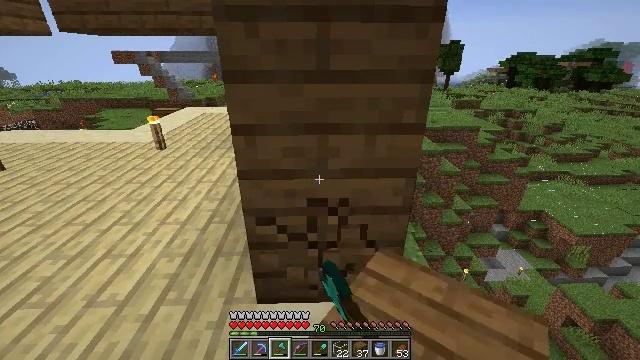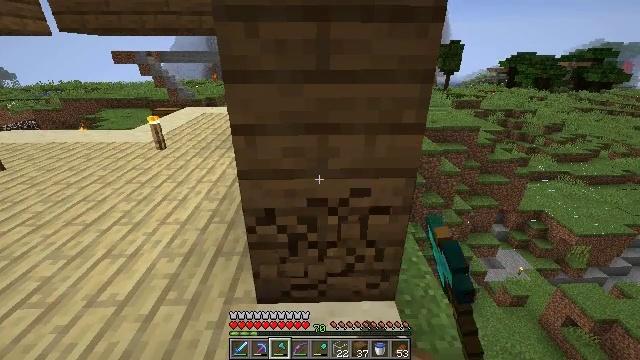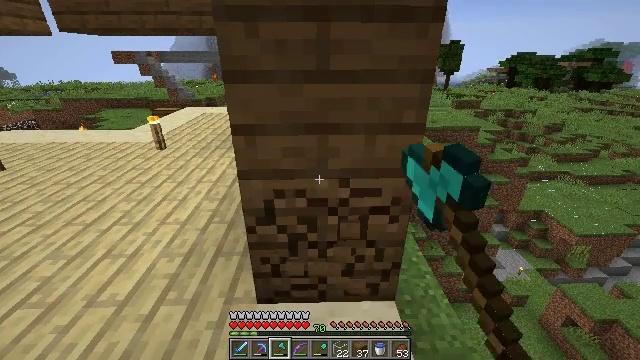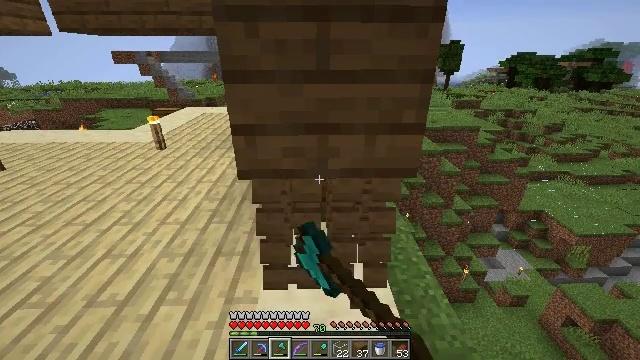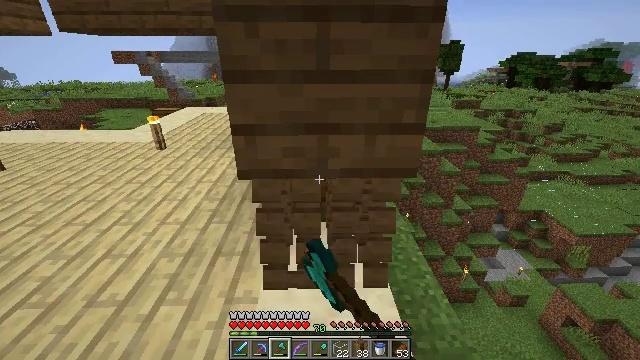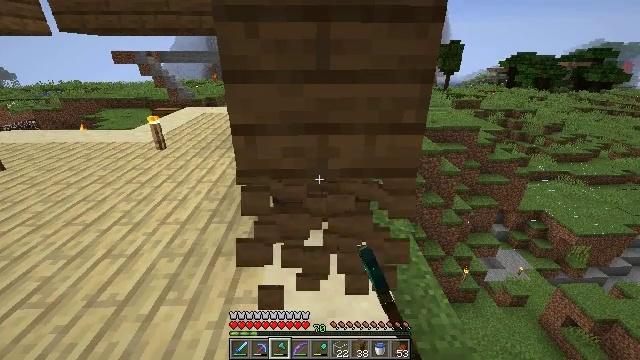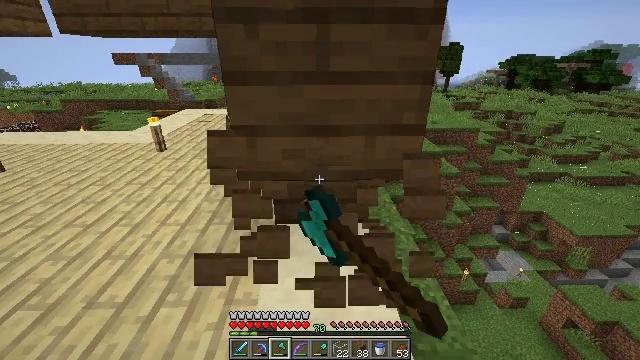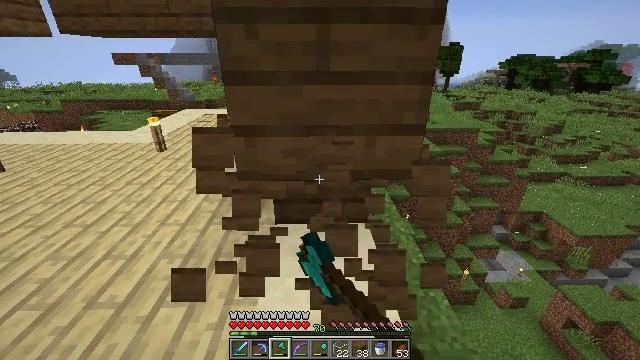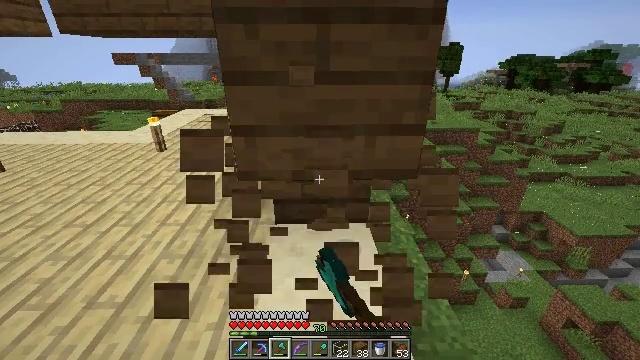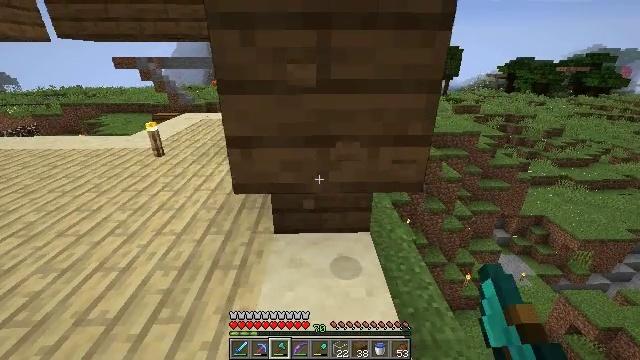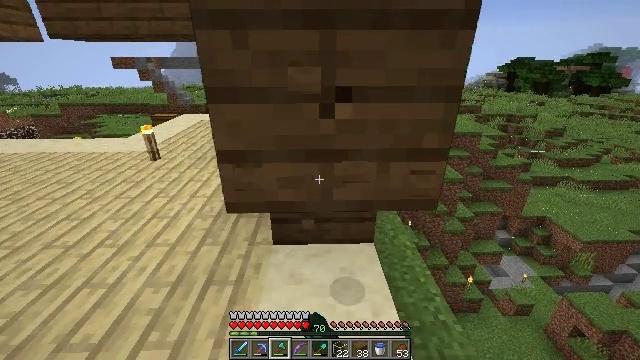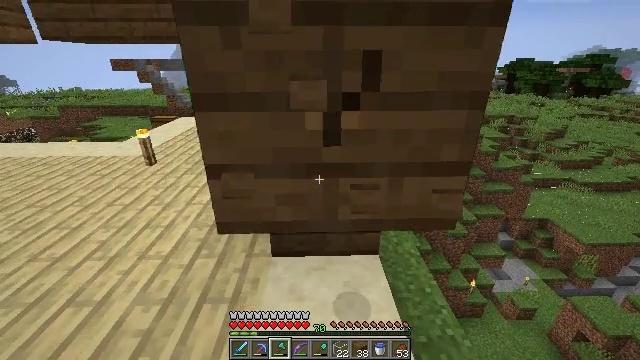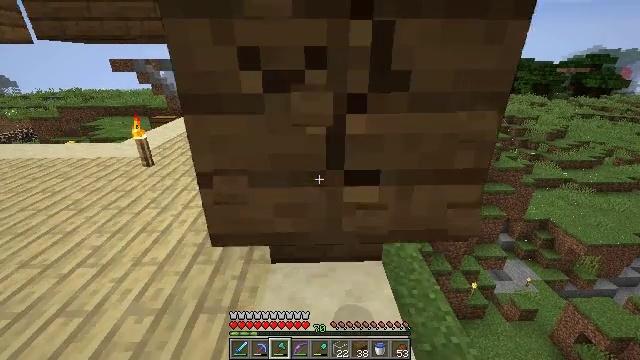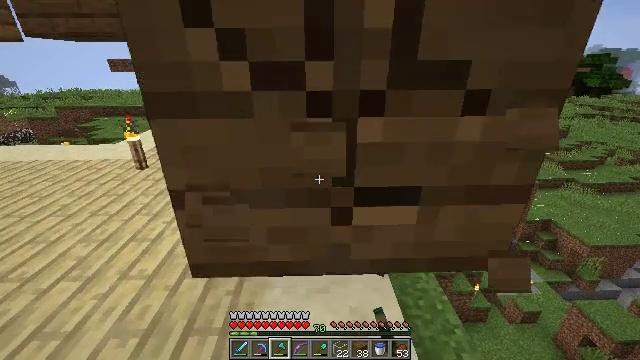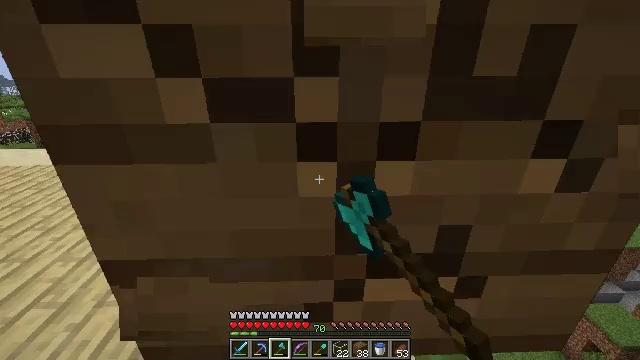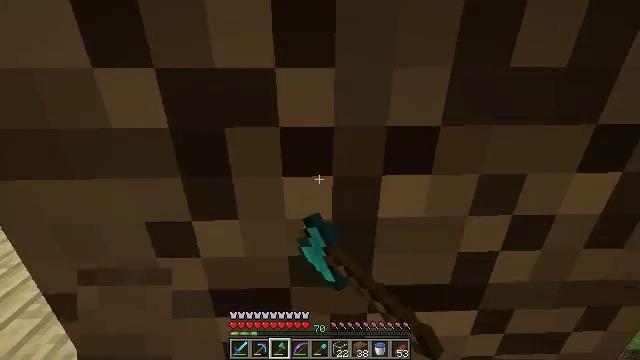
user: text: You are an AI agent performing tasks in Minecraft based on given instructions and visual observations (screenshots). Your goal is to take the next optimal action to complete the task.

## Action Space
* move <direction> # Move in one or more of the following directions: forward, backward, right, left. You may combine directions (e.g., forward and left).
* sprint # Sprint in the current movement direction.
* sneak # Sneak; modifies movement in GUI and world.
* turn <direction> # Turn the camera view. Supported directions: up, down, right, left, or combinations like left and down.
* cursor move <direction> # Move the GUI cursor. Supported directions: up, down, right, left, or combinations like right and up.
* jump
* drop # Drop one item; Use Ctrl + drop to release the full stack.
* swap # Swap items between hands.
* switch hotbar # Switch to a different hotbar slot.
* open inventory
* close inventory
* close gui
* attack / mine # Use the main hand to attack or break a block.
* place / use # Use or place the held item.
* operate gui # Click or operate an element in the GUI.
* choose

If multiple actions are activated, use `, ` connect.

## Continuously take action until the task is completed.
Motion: motion action
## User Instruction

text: Get spruce planks back into your inventory.
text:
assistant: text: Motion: attack / mine
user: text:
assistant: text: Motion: attack / mine
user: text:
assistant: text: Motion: attack / mine
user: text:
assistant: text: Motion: attack / mine
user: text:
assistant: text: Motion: attack / mine
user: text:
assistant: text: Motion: attack / mine
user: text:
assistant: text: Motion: attack / mine
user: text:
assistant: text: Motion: attack / mine
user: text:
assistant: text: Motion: move forward, attack / mine
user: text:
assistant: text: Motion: move forward, attack / mine
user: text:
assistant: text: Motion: move forward, attack / mine
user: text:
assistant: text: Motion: move forward, attack / mine
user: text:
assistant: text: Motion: move forward, attack / mine
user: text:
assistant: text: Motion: move forward, attack / mine
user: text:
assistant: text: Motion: move forward, attack / mine
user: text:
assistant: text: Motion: move forward, attack / mine
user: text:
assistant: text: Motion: move forward, attack / mine
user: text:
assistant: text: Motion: move forward, attack / mine
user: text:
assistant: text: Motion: move forward, turn down, attack / mine
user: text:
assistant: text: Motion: move forward, turn down, attack / mine
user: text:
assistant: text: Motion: move forward, turn down, attack / mine
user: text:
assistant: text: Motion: move forward, turn down, attack / mine
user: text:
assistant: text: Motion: move forward, turn down, attack / mine
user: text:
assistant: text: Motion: move forward, attack / mine
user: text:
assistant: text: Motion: move forward, attack / mine
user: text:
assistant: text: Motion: move forward, attack / mine
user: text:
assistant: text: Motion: move forward, attack / mine
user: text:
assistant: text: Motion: move forward, attack / mine
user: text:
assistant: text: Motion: move forward, attack / mine
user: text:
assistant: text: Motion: move forward, attack / mine